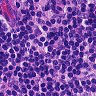
Metastatic tissue present: no